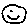
Label: smiley face